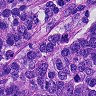
Metastatic tissue present: yes